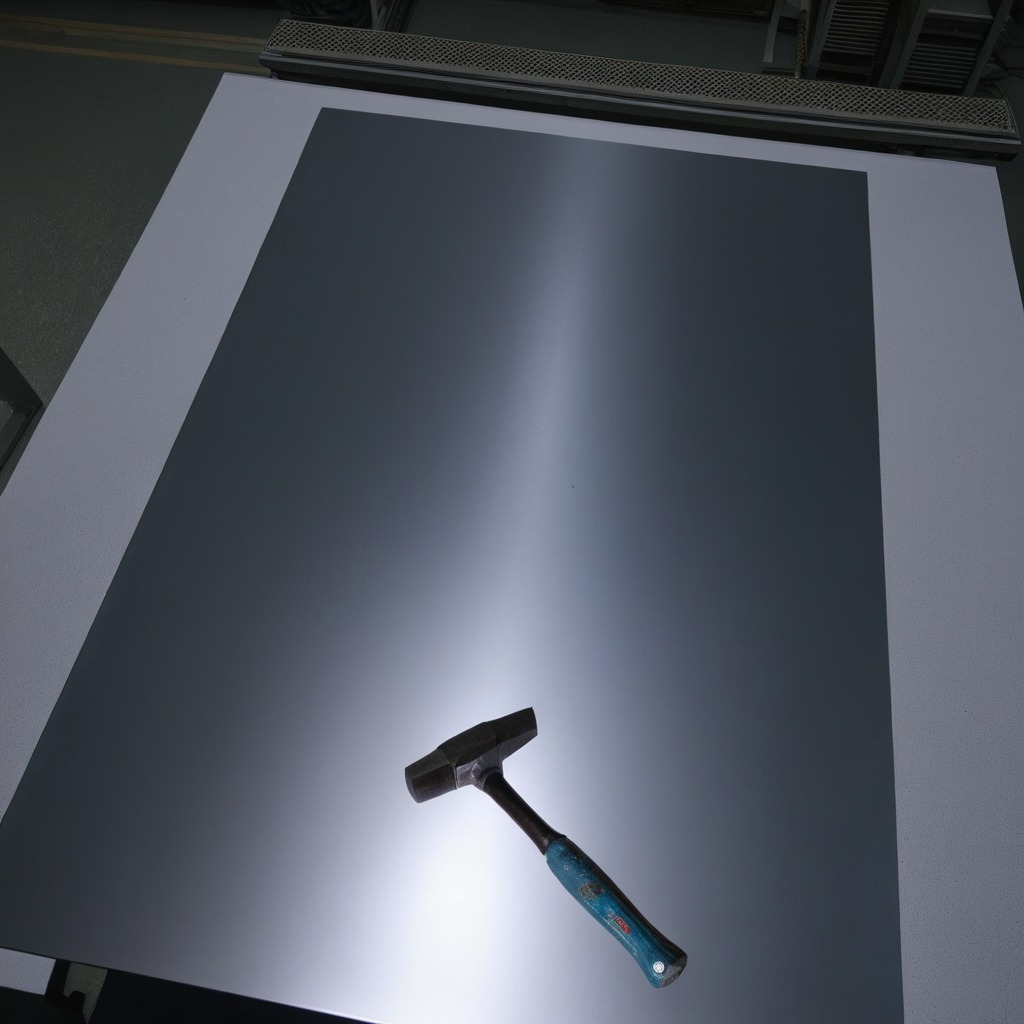
A hammer is lying on a clean empty table in a basement in the evening soft directional lighting on the tabletop realistic grain studio-quality clarity centered framing